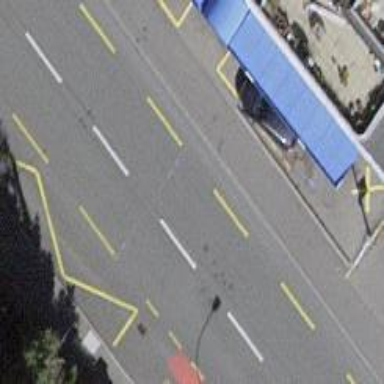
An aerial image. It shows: Bus stop for trolleybuses with designated stop position for public transport.